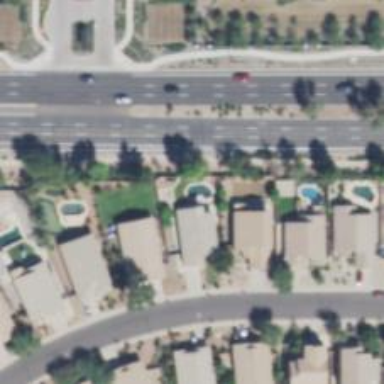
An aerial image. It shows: Outdoor swimming pool set in the ground.